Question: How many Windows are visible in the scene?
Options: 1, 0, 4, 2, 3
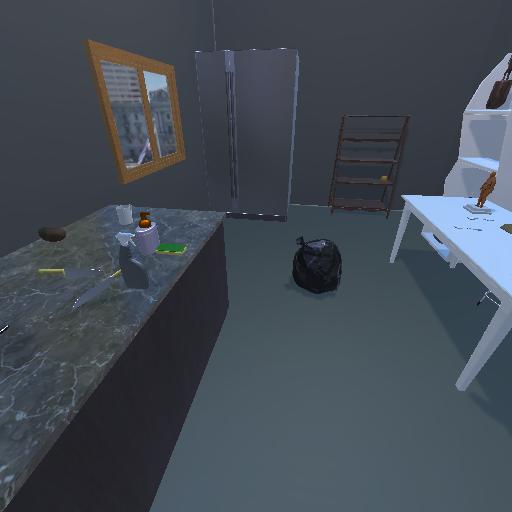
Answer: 1